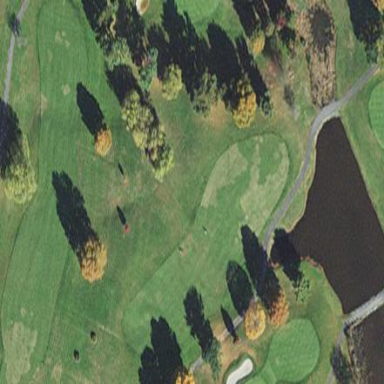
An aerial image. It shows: Grassy area designated as golf fairway.